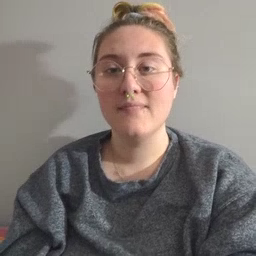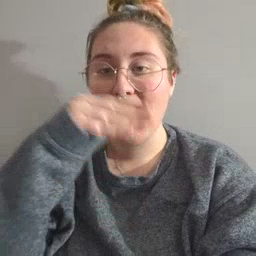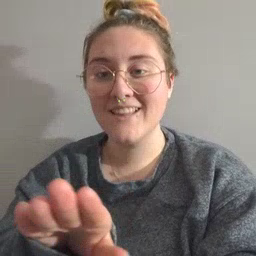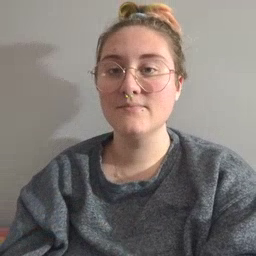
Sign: elephant